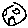
Label: moon